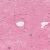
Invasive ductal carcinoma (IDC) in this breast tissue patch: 0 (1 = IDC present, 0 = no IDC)